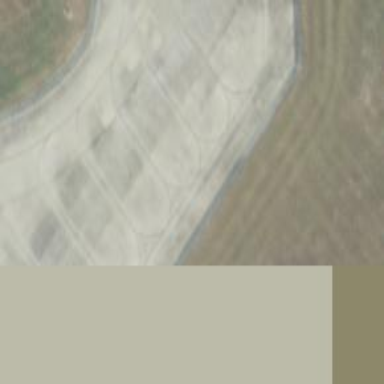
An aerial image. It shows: Asphalt taxiway in the airport.